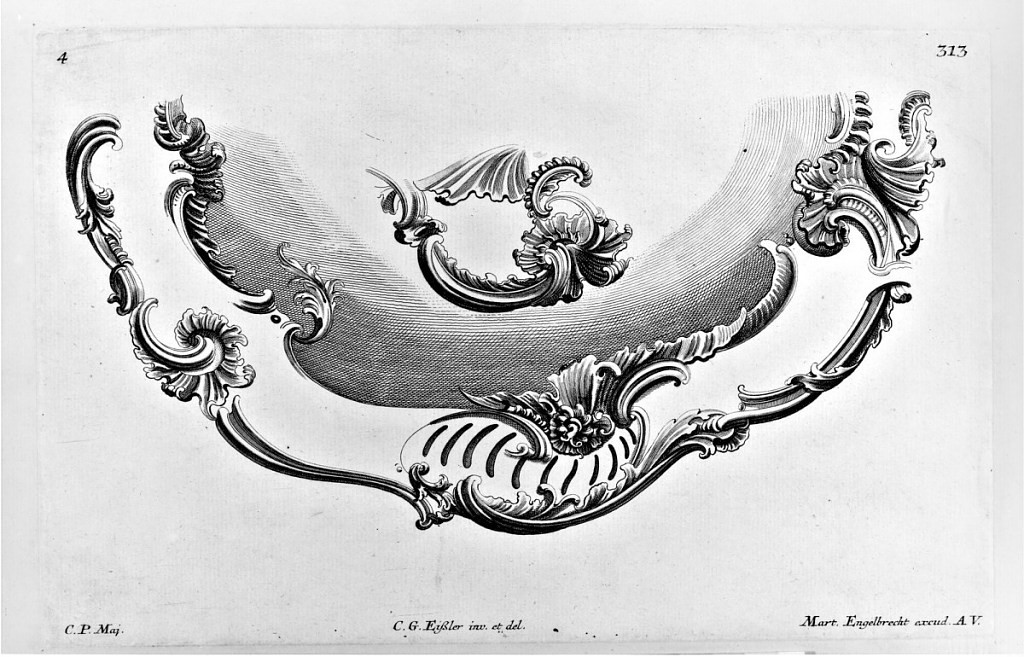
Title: Metalwork Design
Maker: Caspar-Gottlieb Eisler, German, active 1707–1755
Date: ca. 1750
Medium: Engraving on white laid paper
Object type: Print
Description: Design for the edge of a metal plate or bowl decorated with rocaille scrolls and rinceaux. The plate is signed and numbered.